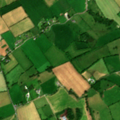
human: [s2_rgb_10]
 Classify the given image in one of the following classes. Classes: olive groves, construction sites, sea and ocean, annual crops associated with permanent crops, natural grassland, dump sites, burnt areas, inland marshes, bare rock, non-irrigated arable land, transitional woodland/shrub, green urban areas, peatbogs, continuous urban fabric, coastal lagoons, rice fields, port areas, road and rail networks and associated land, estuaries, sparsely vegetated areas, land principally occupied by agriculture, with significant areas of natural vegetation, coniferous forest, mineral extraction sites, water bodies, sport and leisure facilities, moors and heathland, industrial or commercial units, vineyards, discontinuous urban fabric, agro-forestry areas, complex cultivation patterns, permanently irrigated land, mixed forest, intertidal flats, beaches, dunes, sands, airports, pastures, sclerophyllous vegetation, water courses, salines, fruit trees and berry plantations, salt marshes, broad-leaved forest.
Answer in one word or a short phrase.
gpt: non-irrigated arable land, pastures